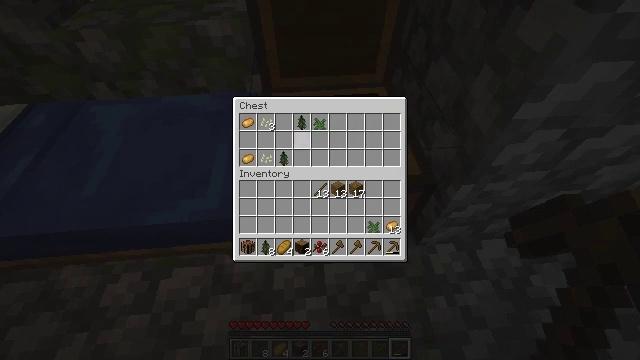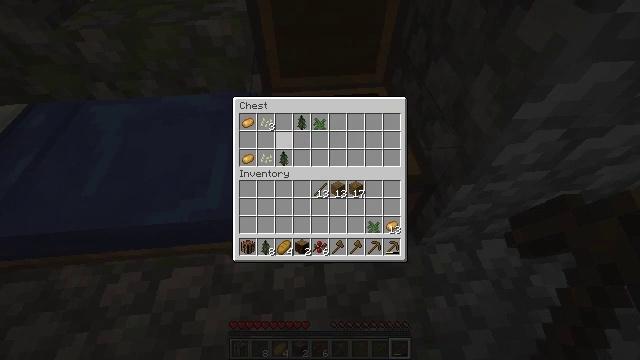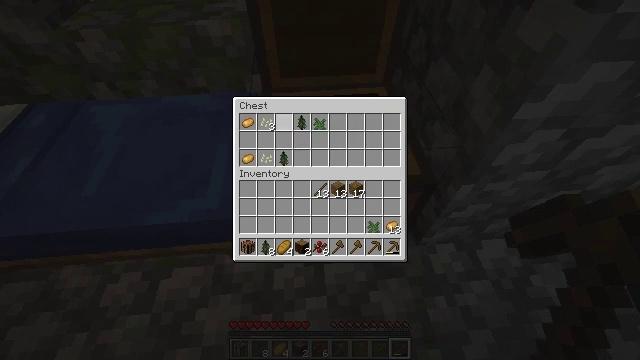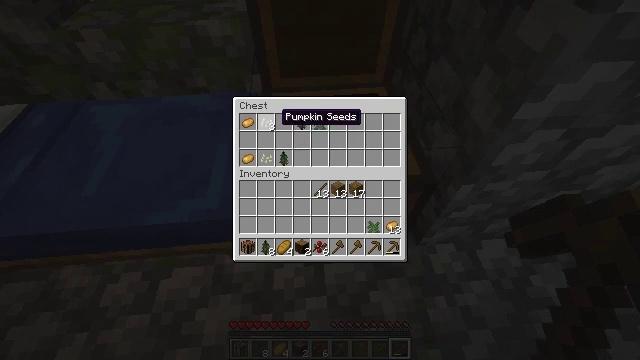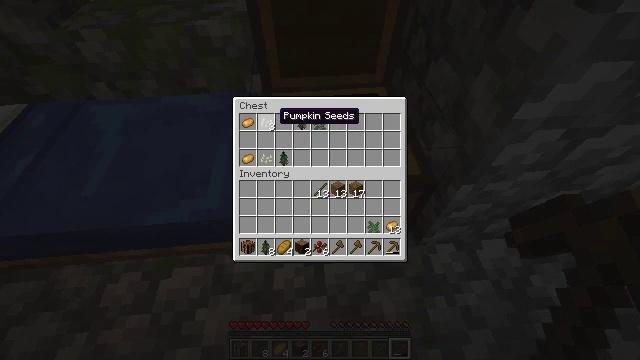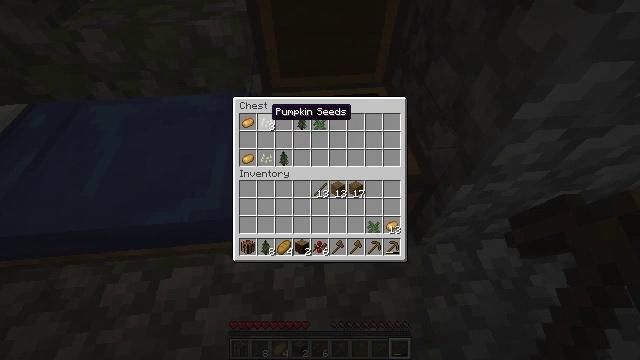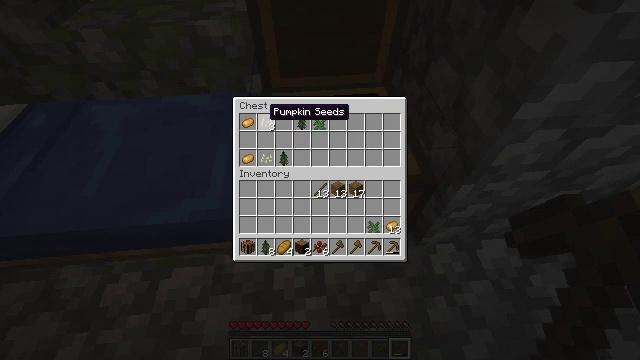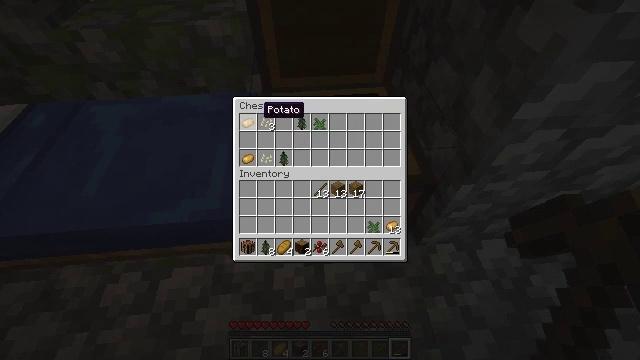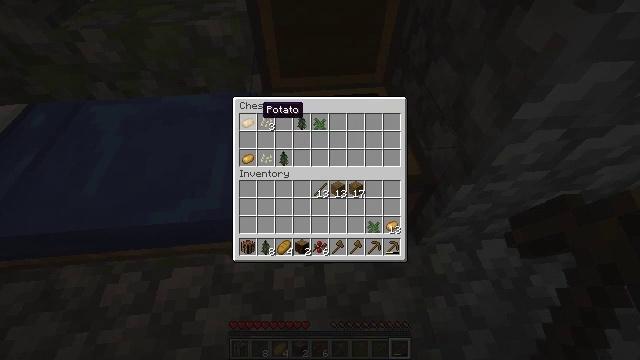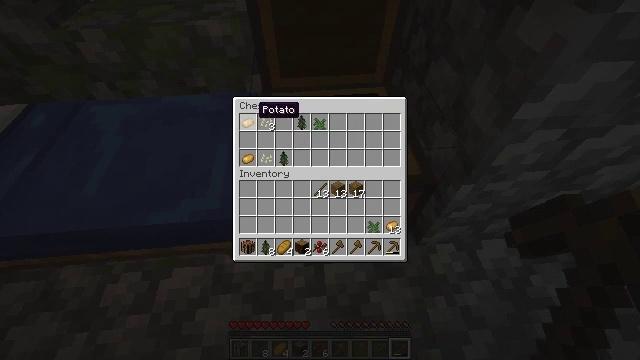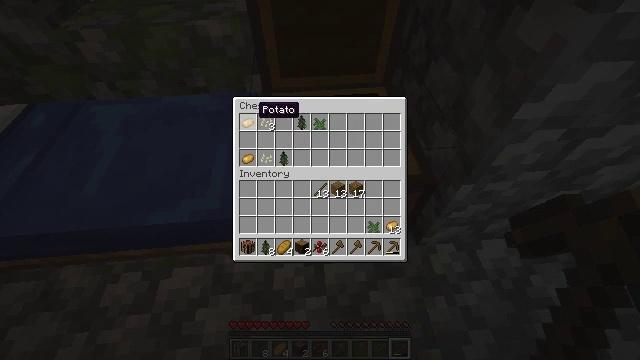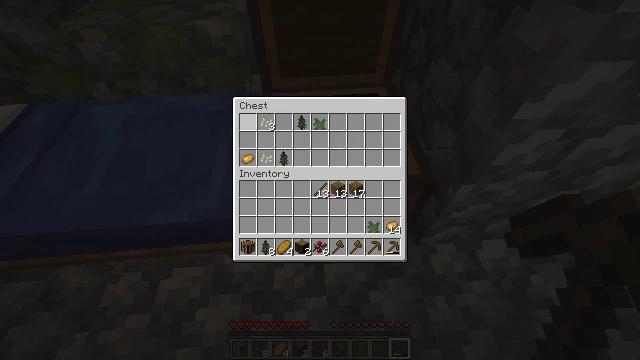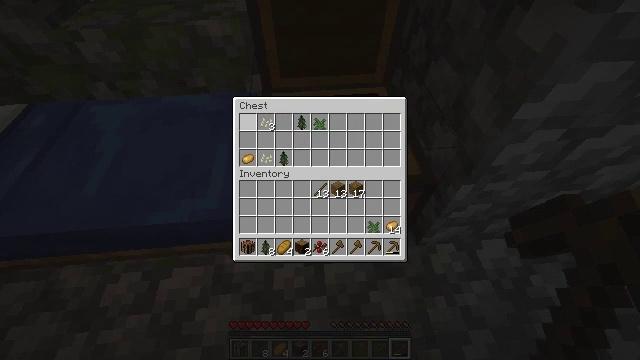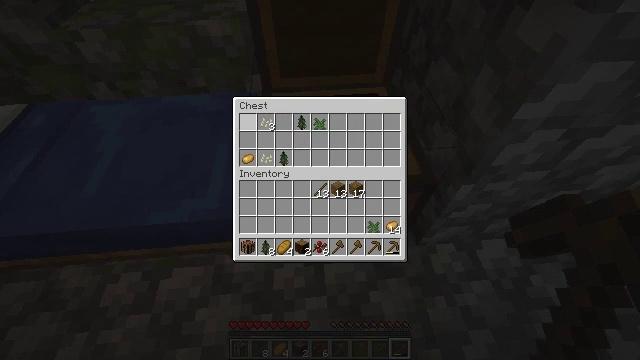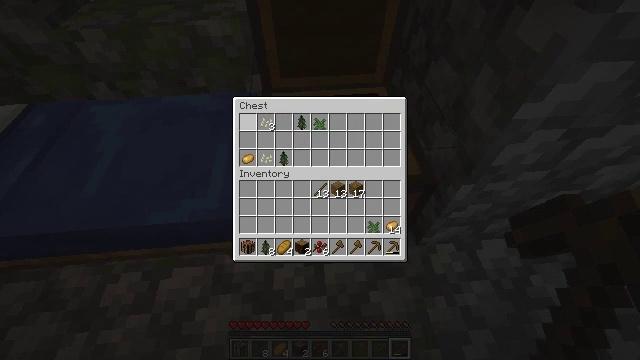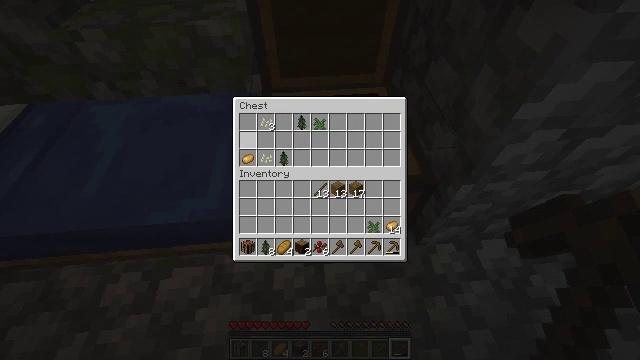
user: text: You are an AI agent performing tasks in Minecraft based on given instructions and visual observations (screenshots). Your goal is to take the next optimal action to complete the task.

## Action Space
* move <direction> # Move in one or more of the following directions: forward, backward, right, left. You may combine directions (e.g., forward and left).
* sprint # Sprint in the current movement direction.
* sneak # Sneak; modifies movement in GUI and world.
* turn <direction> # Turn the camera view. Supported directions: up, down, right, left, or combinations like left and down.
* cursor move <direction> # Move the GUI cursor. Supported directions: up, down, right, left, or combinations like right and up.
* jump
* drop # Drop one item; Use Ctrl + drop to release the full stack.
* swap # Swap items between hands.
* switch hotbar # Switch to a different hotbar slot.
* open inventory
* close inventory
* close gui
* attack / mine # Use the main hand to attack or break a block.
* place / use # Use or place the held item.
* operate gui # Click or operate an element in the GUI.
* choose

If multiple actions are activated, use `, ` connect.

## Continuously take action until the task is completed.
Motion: motion action
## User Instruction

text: Punch the spruce leaves to get saplings.
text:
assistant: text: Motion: sneak, cursor move left and up
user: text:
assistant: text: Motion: sneak
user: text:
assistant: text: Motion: sneak
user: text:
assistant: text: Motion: sneak
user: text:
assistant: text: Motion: sneak, cursor move left
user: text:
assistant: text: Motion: sneak
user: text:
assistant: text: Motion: sneak
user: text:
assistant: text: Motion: sneak
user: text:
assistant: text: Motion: sneak
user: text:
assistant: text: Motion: sneak
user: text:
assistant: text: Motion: sneak, operate gui
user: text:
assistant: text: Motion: sneak, operate gui
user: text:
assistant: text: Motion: sneak, operate gui
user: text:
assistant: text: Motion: sneak, operate gui
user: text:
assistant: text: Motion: sneak, cursor move down
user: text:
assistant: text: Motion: sneak, cursor move down
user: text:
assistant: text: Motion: sneak
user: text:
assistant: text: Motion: sneak
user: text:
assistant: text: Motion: sneak
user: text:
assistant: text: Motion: sneak, operate gui
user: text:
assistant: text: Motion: sneak, operate gui
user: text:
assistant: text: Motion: sneak, operate gui
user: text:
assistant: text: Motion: sneak
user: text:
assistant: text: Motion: sneak
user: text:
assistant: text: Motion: sneak
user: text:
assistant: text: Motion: sneak
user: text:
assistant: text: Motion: sneak
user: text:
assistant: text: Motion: sneak
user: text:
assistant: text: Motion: sneak
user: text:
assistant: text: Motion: sneak